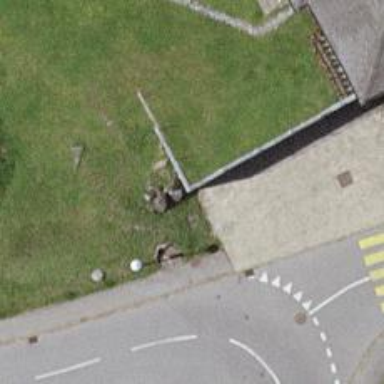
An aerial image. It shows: Retaining wall.